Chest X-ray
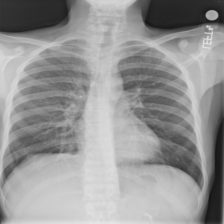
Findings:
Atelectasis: negative
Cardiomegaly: negative
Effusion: negative
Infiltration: negative
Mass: negative
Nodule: negative
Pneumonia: negative
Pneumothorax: negative
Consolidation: negative
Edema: negative
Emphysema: negative
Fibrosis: negative
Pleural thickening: negative
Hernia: negative